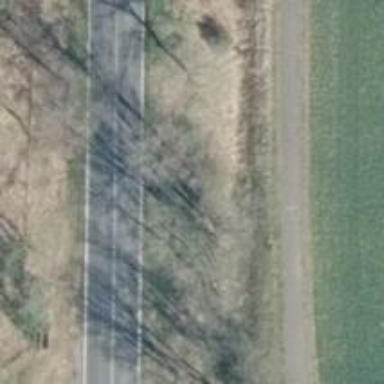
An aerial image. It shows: Secondary road with asphalt surface.